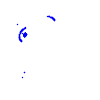
Particle: kaon